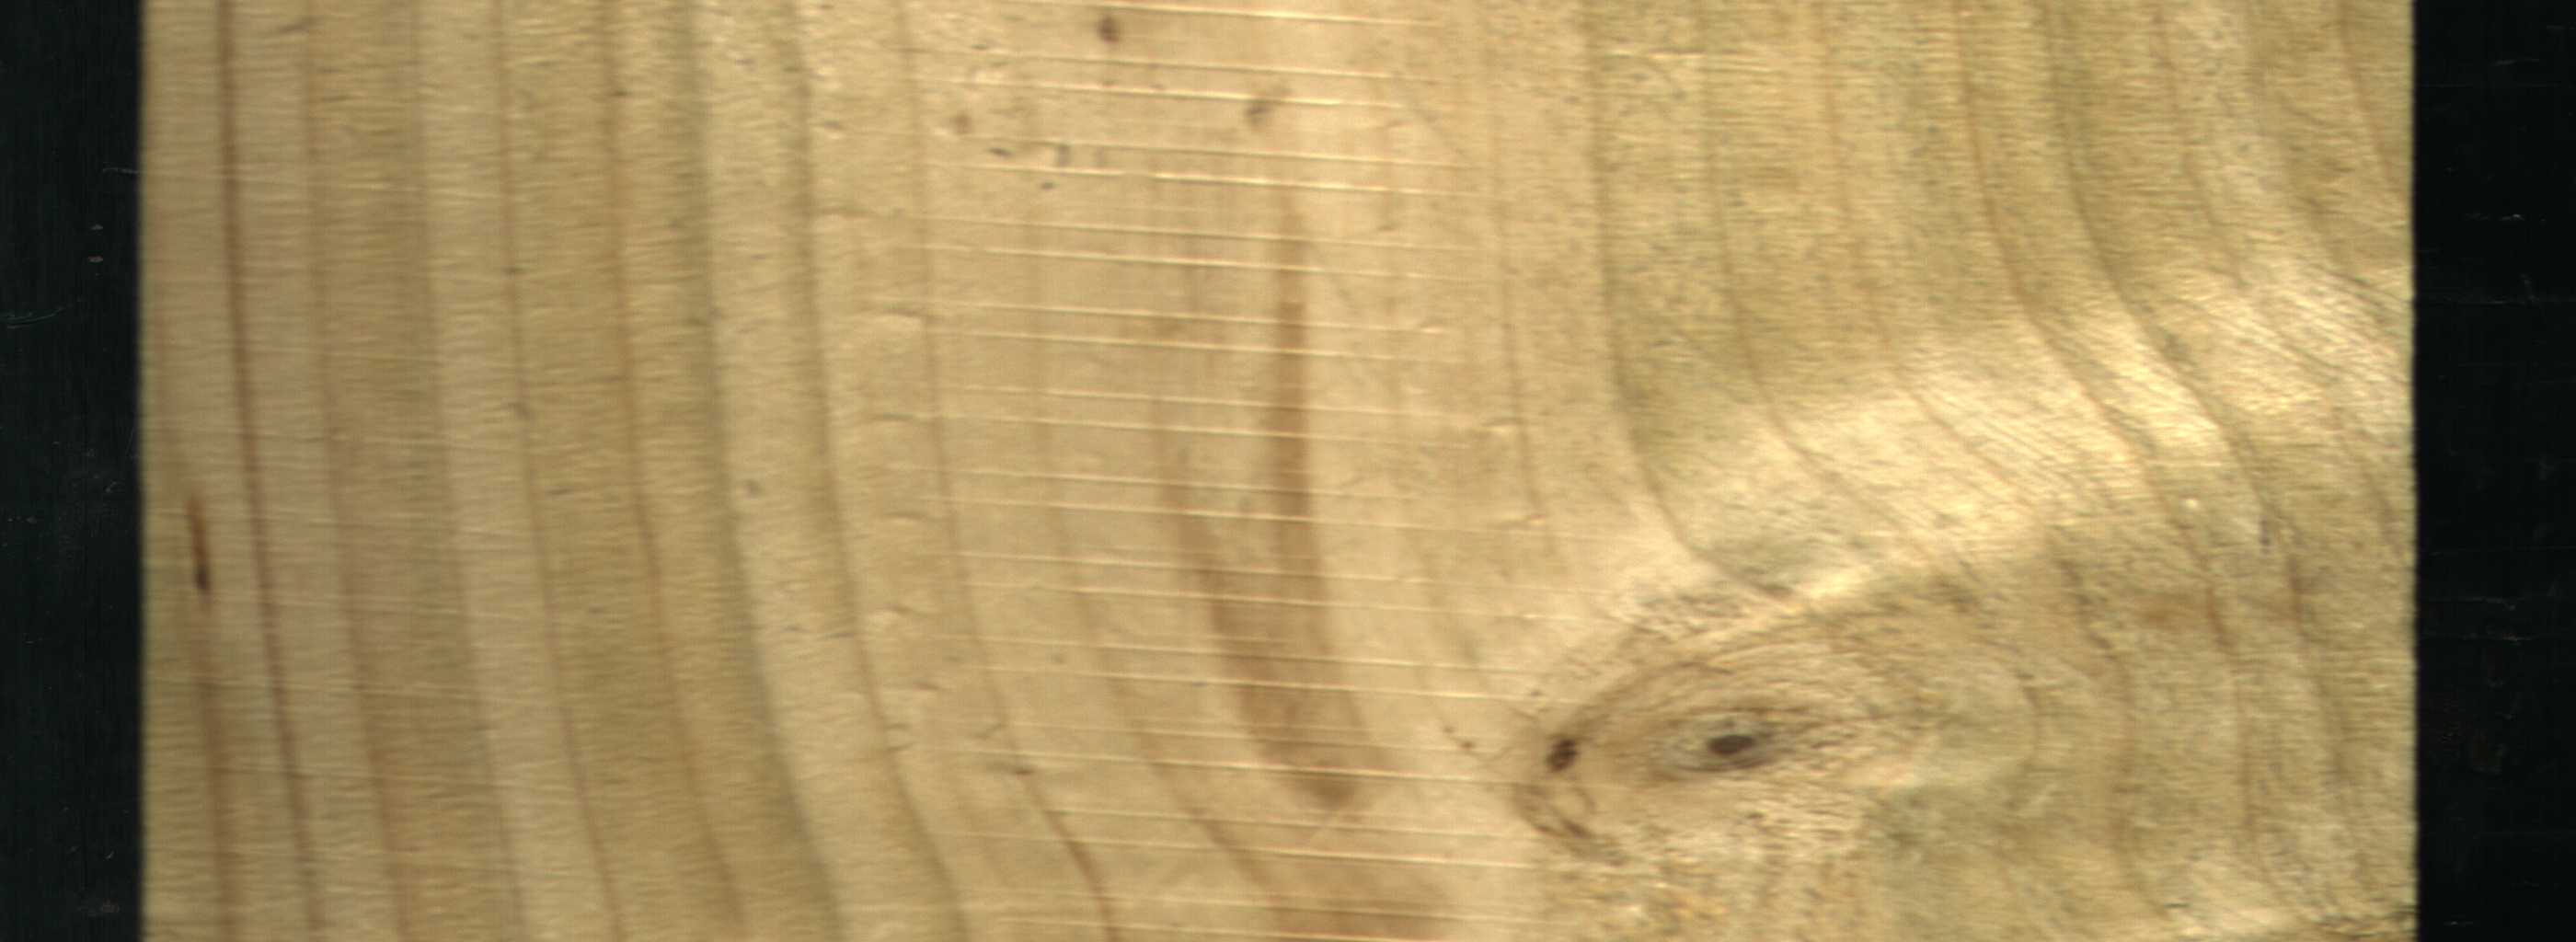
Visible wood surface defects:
resin
Live_Knot